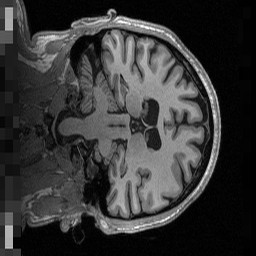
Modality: T1w
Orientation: coronal
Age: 29
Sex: female
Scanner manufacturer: siemens
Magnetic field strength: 3 T
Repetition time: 2.53 s